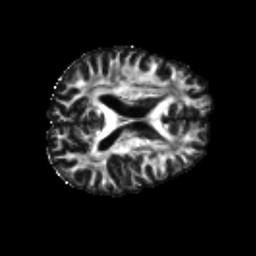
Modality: FA
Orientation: axial
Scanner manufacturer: siemens
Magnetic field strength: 3 T
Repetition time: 4.16 s
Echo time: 0.0806 s